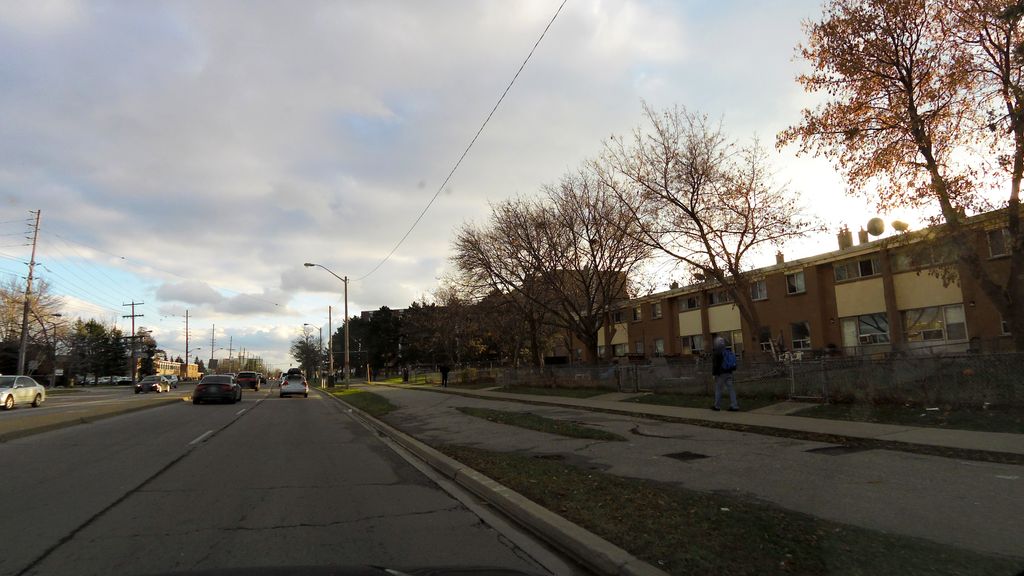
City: toronto